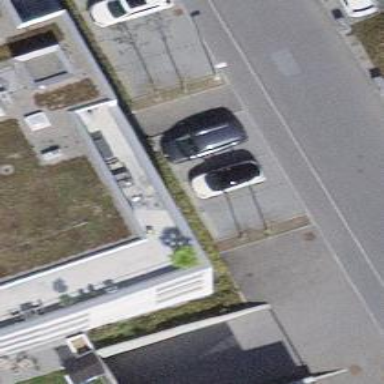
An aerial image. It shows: Street-side parking area.